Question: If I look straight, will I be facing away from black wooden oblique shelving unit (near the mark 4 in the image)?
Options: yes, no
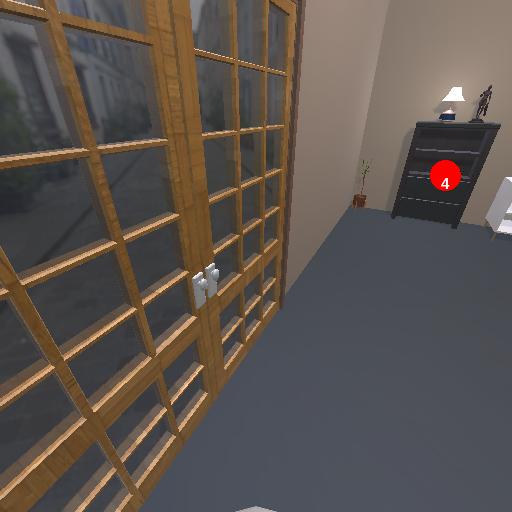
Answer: yes